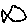
Label: fish